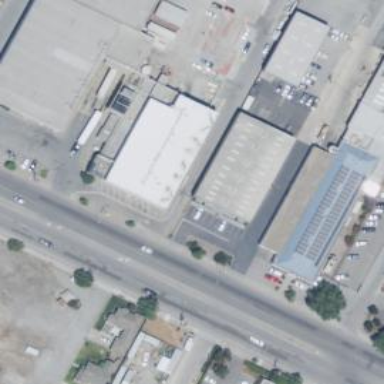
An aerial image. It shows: Commercial building.